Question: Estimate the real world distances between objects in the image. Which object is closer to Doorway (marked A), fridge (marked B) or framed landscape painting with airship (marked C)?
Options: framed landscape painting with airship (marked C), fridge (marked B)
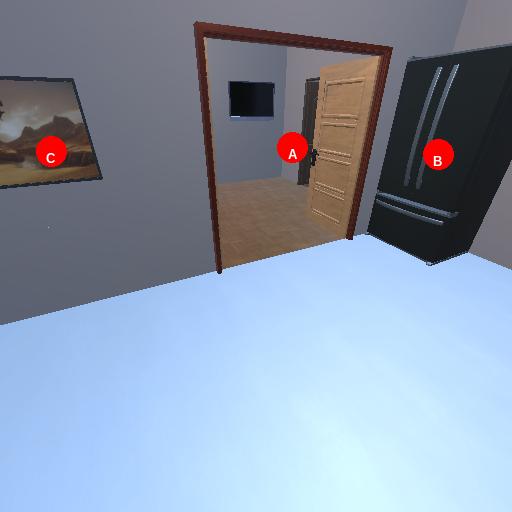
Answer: framed landscape painting with airship (marked C)